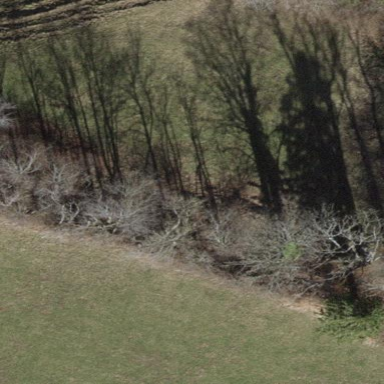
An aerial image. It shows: Forest with needle-leaved trees.